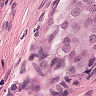
Metastatic tissue present: yes